Question: I am uploading large files to an ASP.NET server using a standard HTML '<input>' control posting multipart-form data. This is an ASP.NET MVC application.
According to MSDN, the 'HttpPostedFile' class buffers to disk out of the box:
> "Files are uploaded in MIME
multipart/form-data format. By
default, all requests, including form
fields and uploaded files, larger than
256 KB are buffered to disk, rather
than held in server memory."
I assume this means that when I access 'HttpPostedFileBase' in my controller, that when I access the 'HttpPostedFileBase''s 'InputStream' property, I can write the file buffer somewhere without having to worry about the server running out of memory, which is obviously an unworkable solution.
Here's a bit of pseudocode for how I'm handling each of the incoming files from 'HttpPostedFileBase'.
'''
for(var i = 0; i< Request.Files.Count;i++)
{
var fileBase = Request.Files[i];
if (fileBase.ContentLength == 0)
{
continue;
}
// One thread per file
ThreadPool.QueueUserWorkItem(state =>
{
// Read from fileBase.InputStream
},
null);
}
'''
My web.config's httpRuntime block looks like this:
'''
<httpRuntime
executionTimeout="1200"
requestLengthDiskThreshold="<PHONE>"
maxRequestLength="<PHONE>"
useFullyQualifiedRedirectUrl="false"
minFreeThreads="8"
minLocalRequestFreeThreads="4"
appRequestQueueLimit="100" />
'''
My implementation works, multiple files are uploaded as expected, except that the same amount of memory required to buffer the entire payload is consumed by the server. I have to assume that the InputStream is buffering everything. When I upload more files than I have memory, it predictably crashes with an 'OutOfMemoryException'. Here's an image of the memory spike when uploading an 800mb file.

I know I could use a Flash/Silverlight widget or write a custom 'HttpModule' to intercept uploads and handle them myself, but the current requirement would work flawlessly if 'HttpPostedFile' did what MSDN says it does (or I'm doing it wrong).
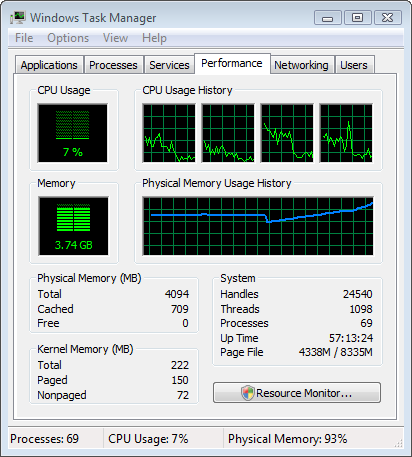
Answer: why do you set
'''
requestLengthDiskThreshold="<PHONE>"
'''
in the configuration? Doesn't that force the server to keep all uploads in RAM rather than buffering to disk?